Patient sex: F
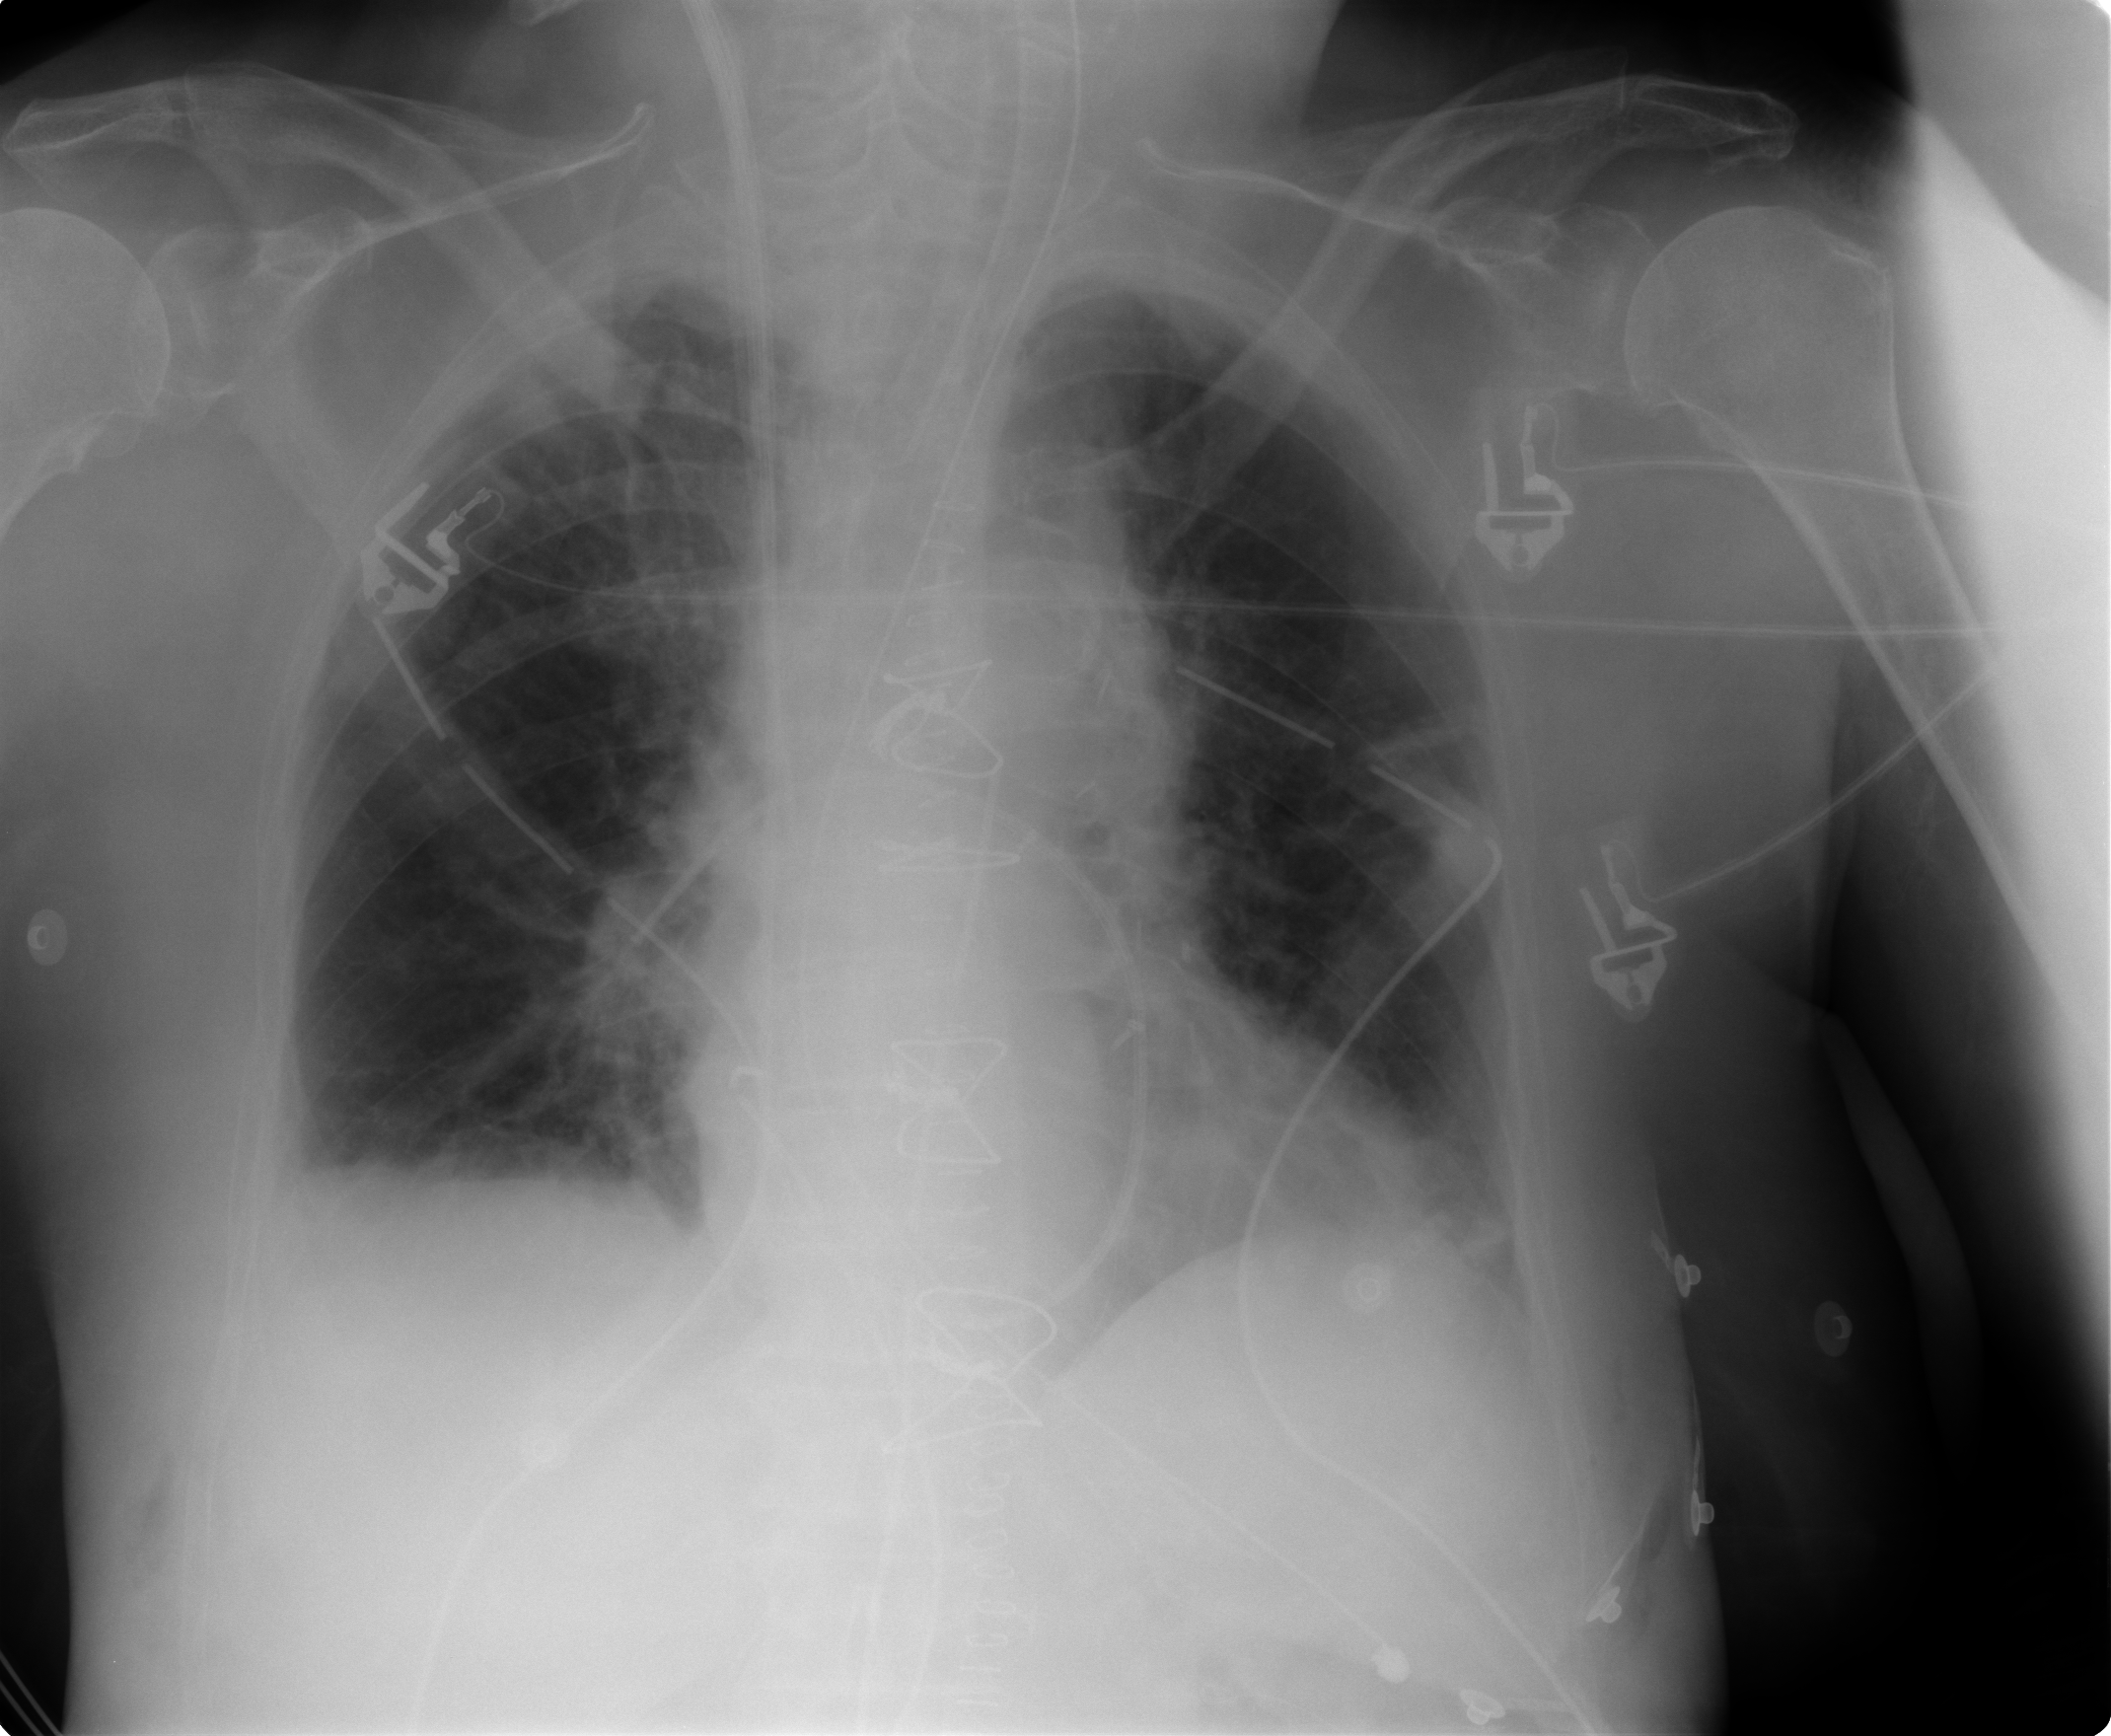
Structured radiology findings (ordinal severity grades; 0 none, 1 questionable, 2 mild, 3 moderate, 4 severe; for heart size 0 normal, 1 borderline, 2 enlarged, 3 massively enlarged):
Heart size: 1
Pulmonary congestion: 2
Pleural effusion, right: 2
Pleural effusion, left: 0
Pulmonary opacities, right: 0
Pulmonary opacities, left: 0
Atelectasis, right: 2
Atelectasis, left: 2